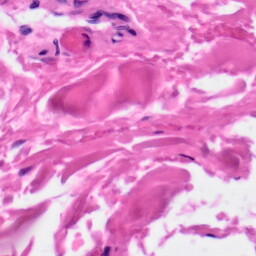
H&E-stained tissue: Skin